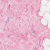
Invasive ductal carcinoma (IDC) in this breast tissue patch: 0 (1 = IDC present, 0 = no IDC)